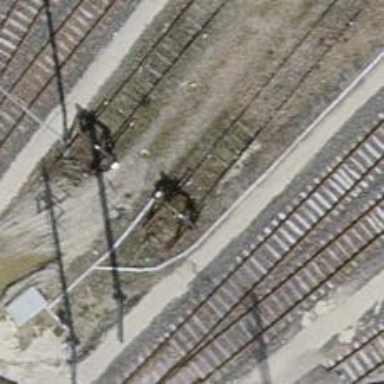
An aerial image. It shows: Railway buffer stop.